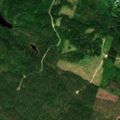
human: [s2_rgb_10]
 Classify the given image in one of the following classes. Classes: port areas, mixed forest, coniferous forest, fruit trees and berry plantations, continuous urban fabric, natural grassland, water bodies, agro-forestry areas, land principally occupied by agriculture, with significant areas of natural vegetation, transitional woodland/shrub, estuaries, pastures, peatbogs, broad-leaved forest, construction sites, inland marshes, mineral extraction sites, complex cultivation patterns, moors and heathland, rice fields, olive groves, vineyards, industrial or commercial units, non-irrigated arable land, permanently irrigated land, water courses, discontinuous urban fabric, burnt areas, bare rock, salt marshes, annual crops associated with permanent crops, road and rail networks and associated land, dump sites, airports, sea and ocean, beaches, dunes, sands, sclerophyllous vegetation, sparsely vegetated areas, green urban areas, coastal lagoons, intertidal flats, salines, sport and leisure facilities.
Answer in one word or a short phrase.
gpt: coniferous forest, mixed forest, transitional woodland/shrub, water bodies